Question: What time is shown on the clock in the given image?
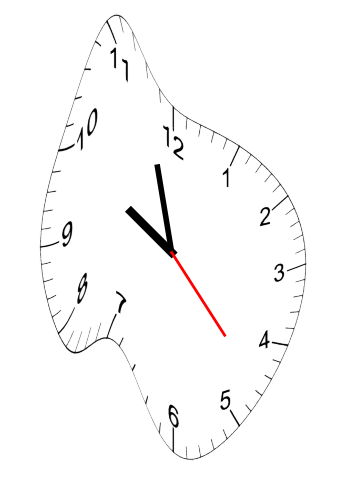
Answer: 09:57:23